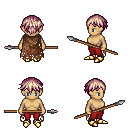
a pixel art fantasy rpg character, female body template, human, tanned skin, brown tattered cape, red pants, white blonde short bangs hairstyle, gold boots, spear, four views (front, back, left, right), 2x2 character sprite sheet, small pixel art, hard edges, no anti-aliasing